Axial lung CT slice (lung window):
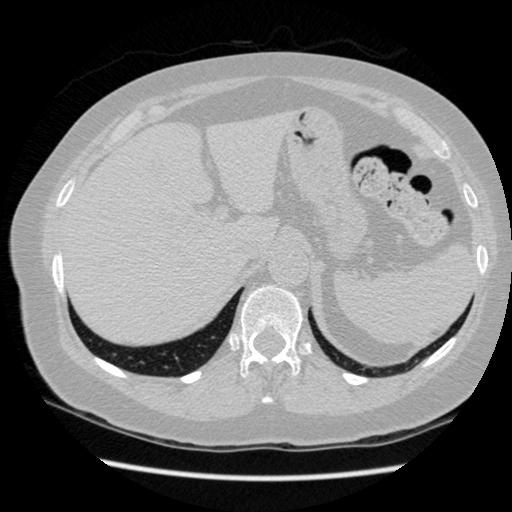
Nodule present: no